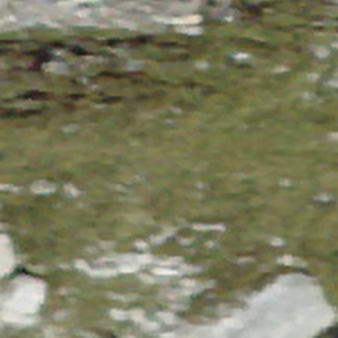
Label: other